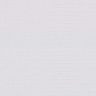
Metastatic tissue present: no